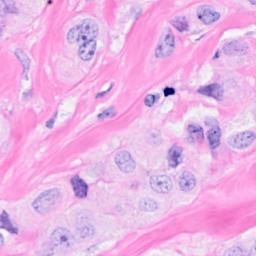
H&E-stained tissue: Breast